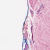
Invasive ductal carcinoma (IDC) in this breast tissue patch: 0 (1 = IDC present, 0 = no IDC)